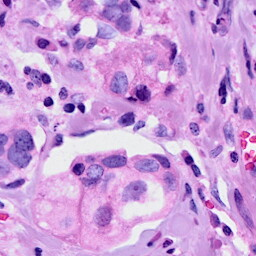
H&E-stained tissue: Breast